Field crop: maize
Growth stage: 2
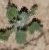
Species: chenopodium